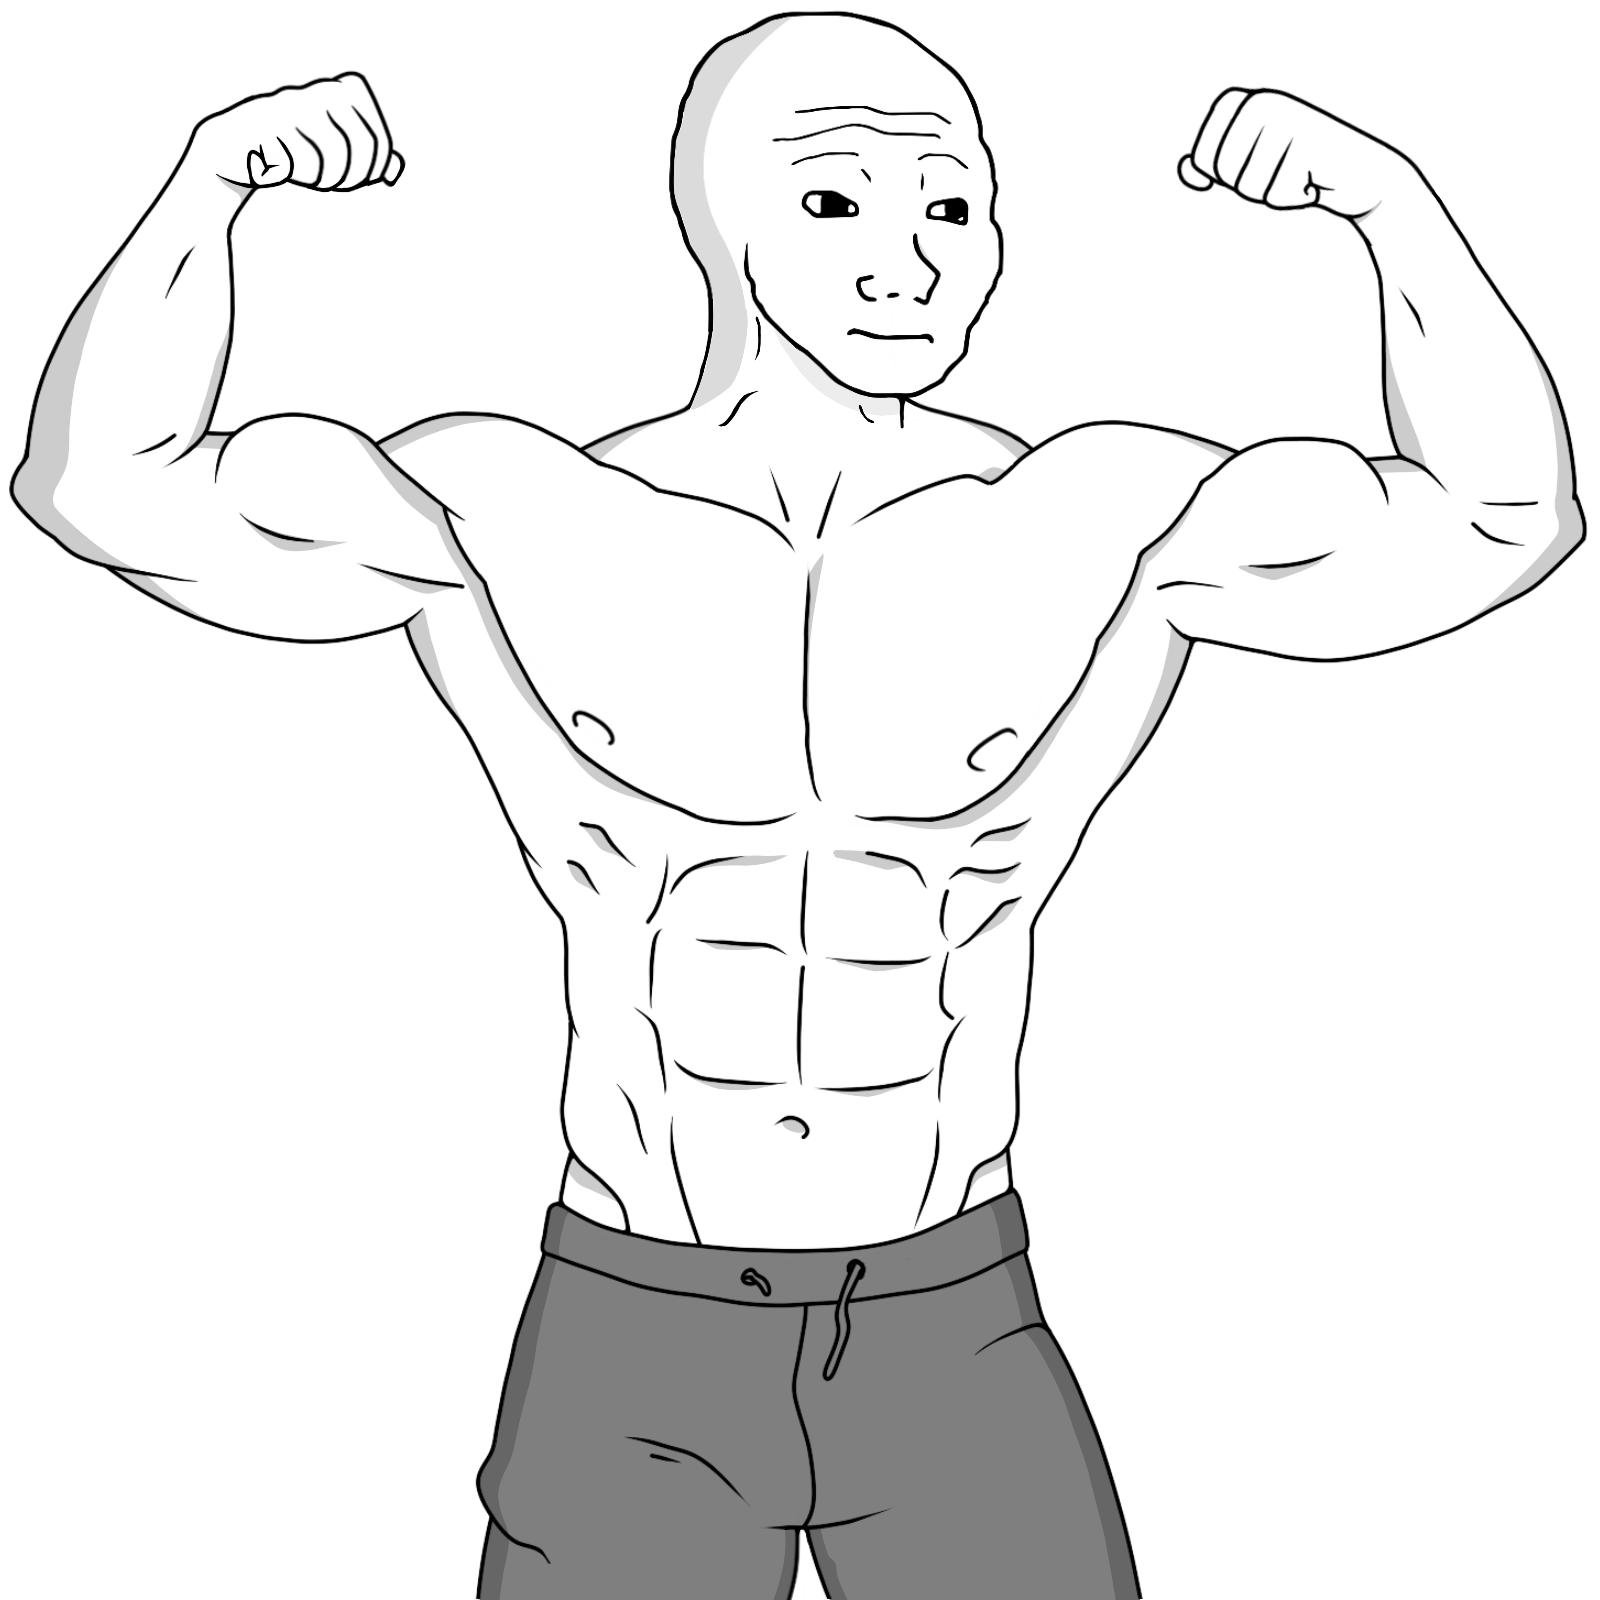
Label: 5_Stronkjak